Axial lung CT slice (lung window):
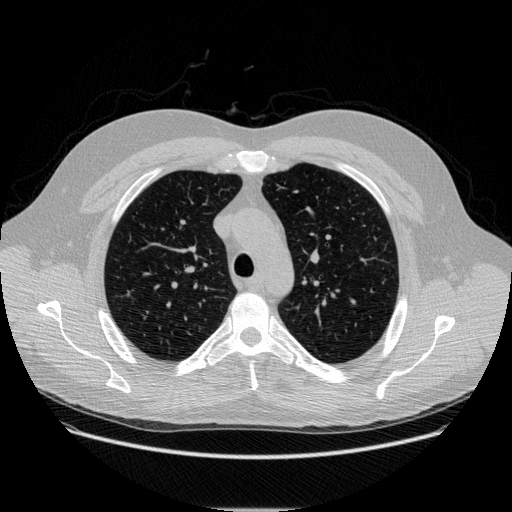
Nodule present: no